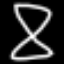
Label: hourglass